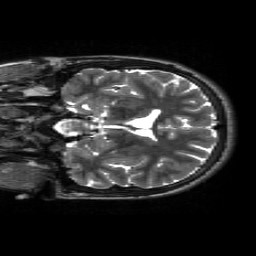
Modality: T2w
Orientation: coronal
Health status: ill
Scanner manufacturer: siemens
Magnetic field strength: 3 T
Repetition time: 8.33 s
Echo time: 0.095 s